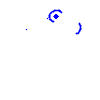
Particle: pion